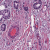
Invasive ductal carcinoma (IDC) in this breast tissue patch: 1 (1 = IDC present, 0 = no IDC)